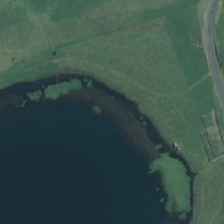
Land cover: lake_pond